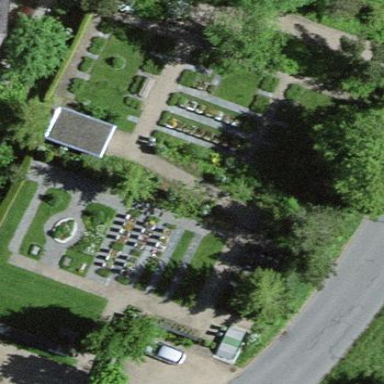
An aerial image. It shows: Cemetery.